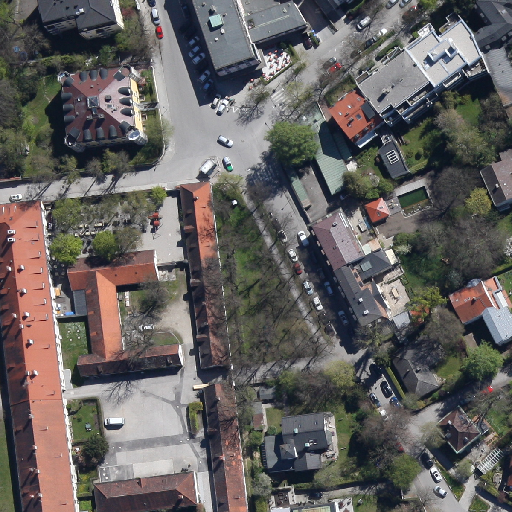
Referring expression: road marking